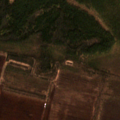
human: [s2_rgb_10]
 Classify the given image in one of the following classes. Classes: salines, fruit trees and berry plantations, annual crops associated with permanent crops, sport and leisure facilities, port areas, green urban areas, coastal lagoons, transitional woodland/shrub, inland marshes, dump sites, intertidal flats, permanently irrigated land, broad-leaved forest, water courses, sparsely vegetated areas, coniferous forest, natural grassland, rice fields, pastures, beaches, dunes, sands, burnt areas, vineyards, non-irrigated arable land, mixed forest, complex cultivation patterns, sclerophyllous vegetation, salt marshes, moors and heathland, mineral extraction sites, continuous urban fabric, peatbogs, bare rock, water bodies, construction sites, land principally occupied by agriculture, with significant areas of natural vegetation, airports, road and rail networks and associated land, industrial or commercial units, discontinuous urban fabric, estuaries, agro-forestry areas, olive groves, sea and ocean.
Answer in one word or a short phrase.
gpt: coniferous forest, mixed forest, transitional woodland/shrub, peatbogs